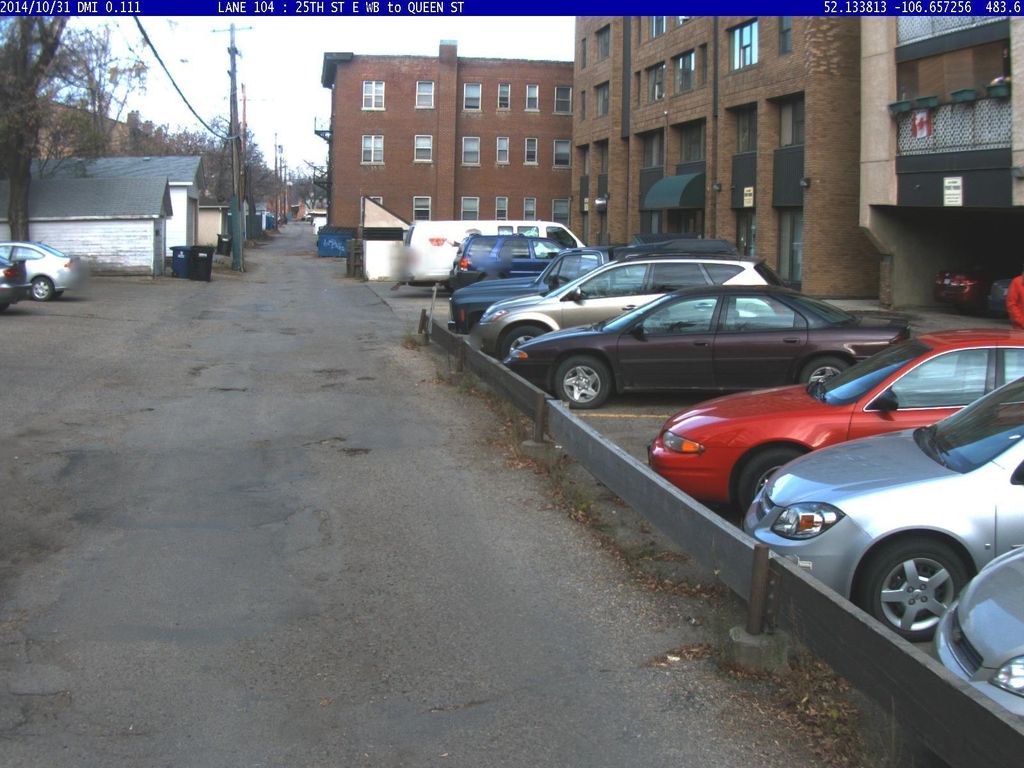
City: saskatoon